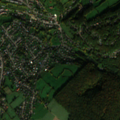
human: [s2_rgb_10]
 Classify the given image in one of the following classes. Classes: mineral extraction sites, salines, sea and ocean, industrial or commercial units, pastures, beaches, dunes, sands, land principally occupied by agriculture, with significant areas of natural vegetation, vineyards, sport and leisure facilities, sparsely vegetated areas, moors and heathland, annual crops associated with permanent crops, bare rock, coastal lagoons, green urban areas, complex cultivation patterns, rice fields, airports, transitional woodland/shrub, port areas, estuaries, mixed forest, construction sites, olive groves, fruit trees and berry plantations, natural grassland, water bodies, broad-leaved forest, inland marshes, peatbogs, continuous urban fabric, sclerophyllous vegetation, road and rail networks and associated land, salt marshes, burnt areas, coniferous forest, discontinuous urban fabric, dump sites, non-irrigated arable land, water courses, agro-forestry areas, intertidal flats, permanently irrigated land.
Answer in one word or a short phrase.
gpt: discontinuous urban fabric, pastures, complex cultivation patterns, mixed forest